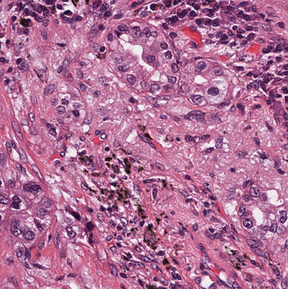
Tumor epithelial tissue: yes
Tumor-associated stroma tissue: yes
Normal tissue: no